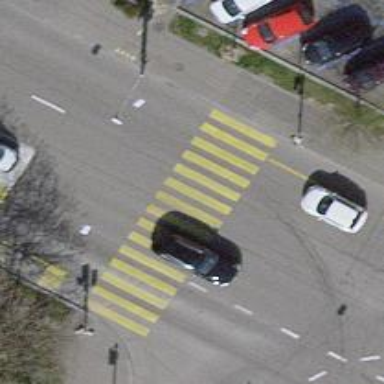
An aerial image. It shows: Road crossing with traffic signals.